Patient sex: M
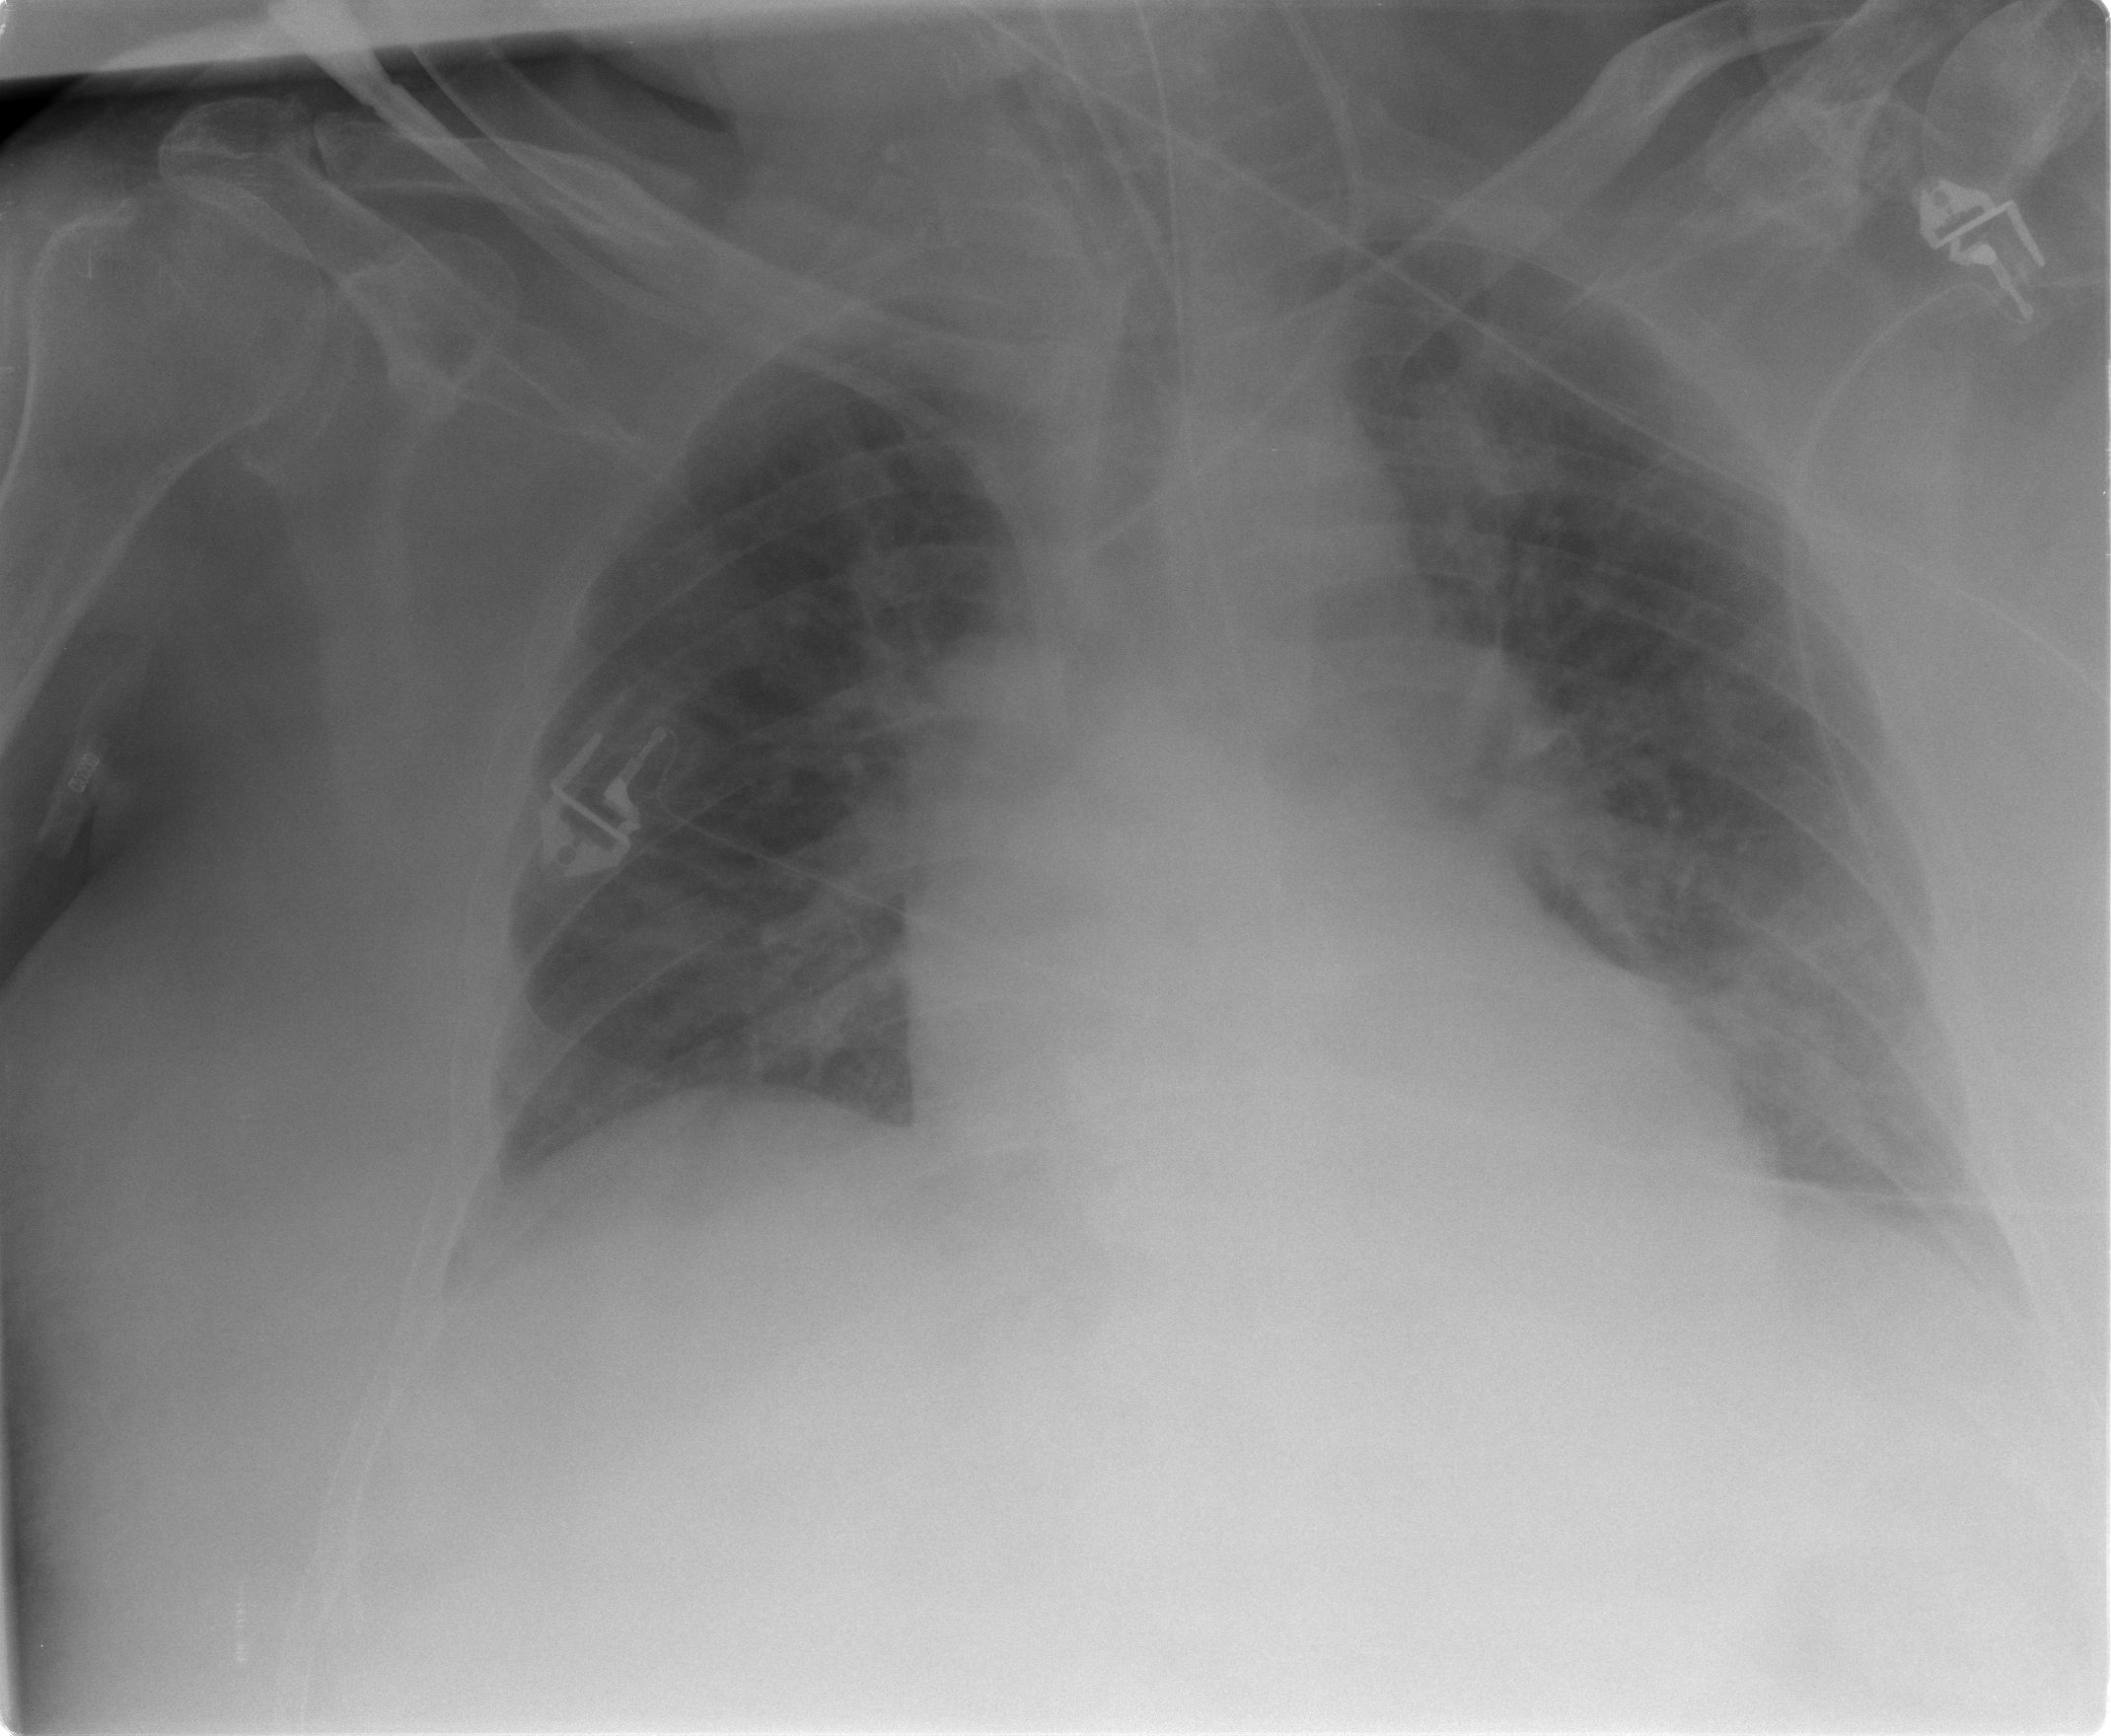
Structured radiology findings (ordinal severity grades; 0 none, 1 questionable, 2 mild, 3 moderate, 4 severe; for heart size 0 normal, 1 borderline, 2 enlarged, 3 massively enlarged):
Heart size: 1
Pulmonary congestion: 2
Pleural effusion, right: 0
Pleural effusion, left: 0
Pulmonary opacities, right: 2
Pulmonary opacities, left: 2
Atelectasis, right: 0
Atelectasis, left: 0